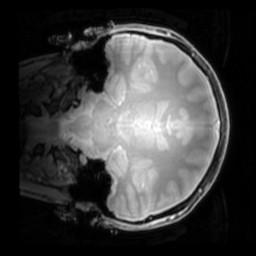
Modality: PDw
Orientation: coronal
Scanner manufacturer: philips
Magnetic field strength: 7 T
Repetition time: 0.008 s
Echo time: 0.001974 s